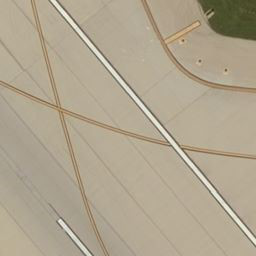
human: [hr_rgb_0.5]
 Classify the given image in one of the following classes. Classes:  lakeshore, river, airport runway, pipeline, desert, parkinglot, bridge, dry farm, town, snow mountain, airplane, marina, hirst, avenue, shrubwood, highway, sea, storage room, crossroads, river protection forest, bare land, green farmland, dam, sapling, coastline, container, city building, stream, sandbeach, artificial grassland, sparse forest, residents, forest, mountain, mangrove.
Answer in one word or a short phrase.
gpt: airport runway